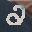
Label: 2